Field crop: maize
Growth stage: 1
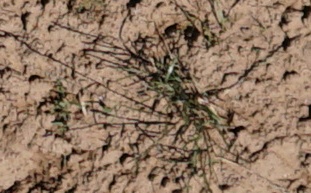
Species: lolium